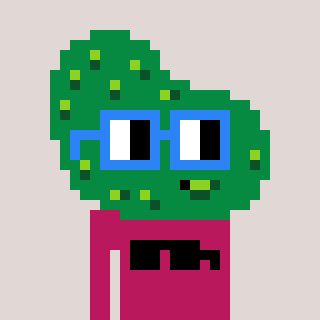
a pixel art character with square blue glasses, a pickle-shaped head and a darkpink-colored body on a warm background